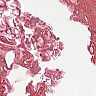
Metastatic tissue present: no